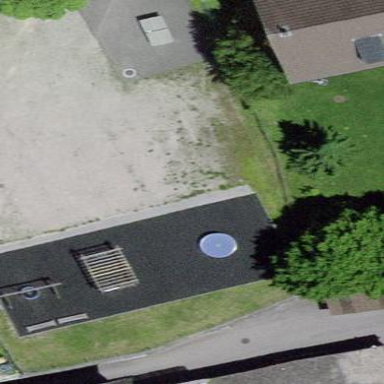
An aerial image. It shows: Playground area for leisure activities on the land.